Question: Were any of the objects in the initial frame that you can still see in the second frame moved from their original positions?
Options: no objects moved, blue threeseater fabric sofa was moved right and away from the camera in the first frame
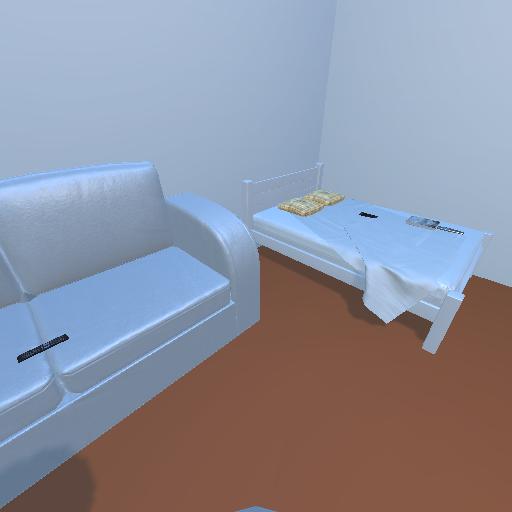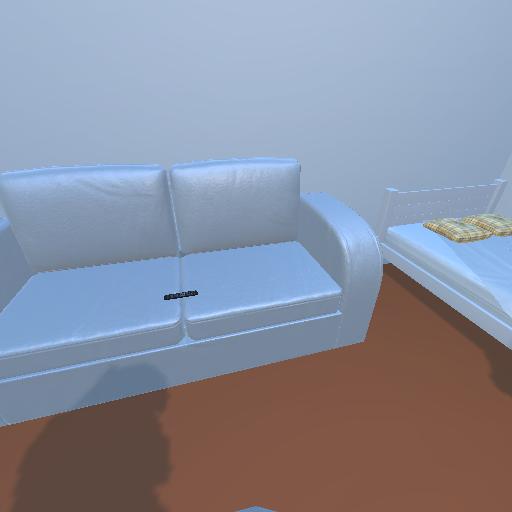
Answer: no objects moved